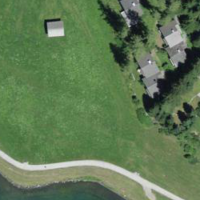
EUNIS habitat code: 26
Species observed at this site:
Astrantia major
Phyteuma orbiculare